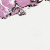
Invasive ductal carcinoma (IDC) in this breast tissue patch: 0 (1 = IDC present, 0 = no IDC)